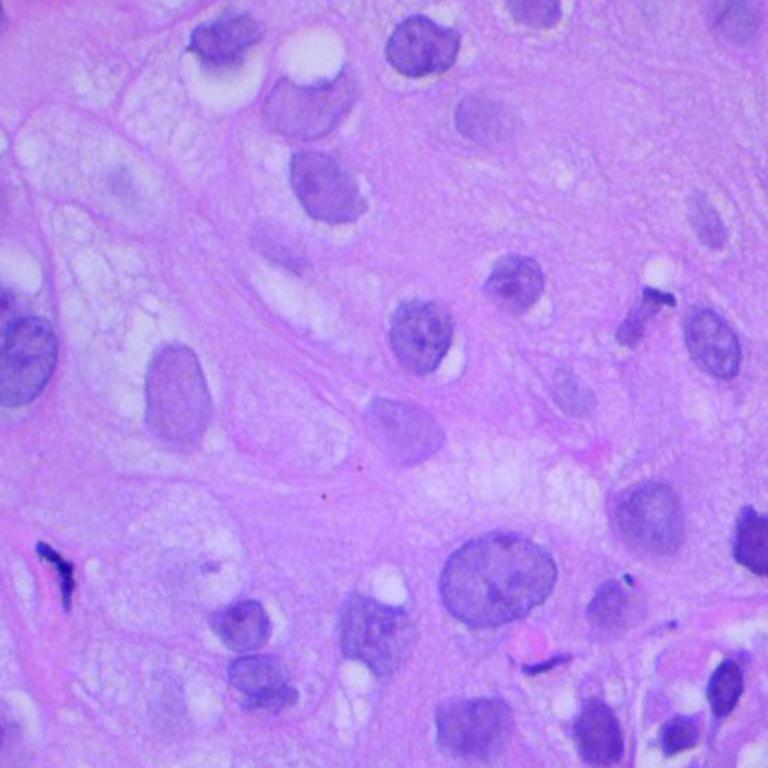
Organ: lung
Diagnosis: squamous carcinomas